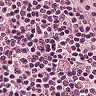
Metastatic tissue present: no